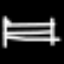
Label: bed